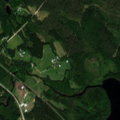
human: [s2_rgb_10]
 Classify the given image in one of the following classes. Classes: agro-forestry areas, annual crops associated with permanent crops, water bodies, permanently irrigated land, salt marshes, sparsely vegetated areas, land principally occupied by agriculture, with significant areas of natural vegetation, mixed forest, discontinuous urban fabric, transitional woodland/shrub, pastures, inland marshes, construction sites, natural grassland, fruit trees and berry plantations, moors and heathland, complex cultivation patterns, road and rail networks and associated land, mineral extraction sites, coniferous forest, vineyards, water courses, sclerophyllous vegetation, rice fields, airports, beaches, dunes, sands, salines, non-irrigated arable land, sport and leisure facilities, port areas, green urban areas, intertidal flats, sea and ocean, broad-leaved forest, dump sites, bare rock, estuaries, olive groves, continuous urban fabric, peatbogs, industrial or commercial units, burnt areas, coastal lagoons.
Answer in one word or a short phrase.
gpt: coniferous forest, mixed forest, water bodies